Interaction volume radius: 5 \u00c5
Interaction volume height: 20 \u00c5
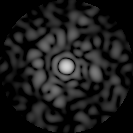
Disorder parameter: 0.8212